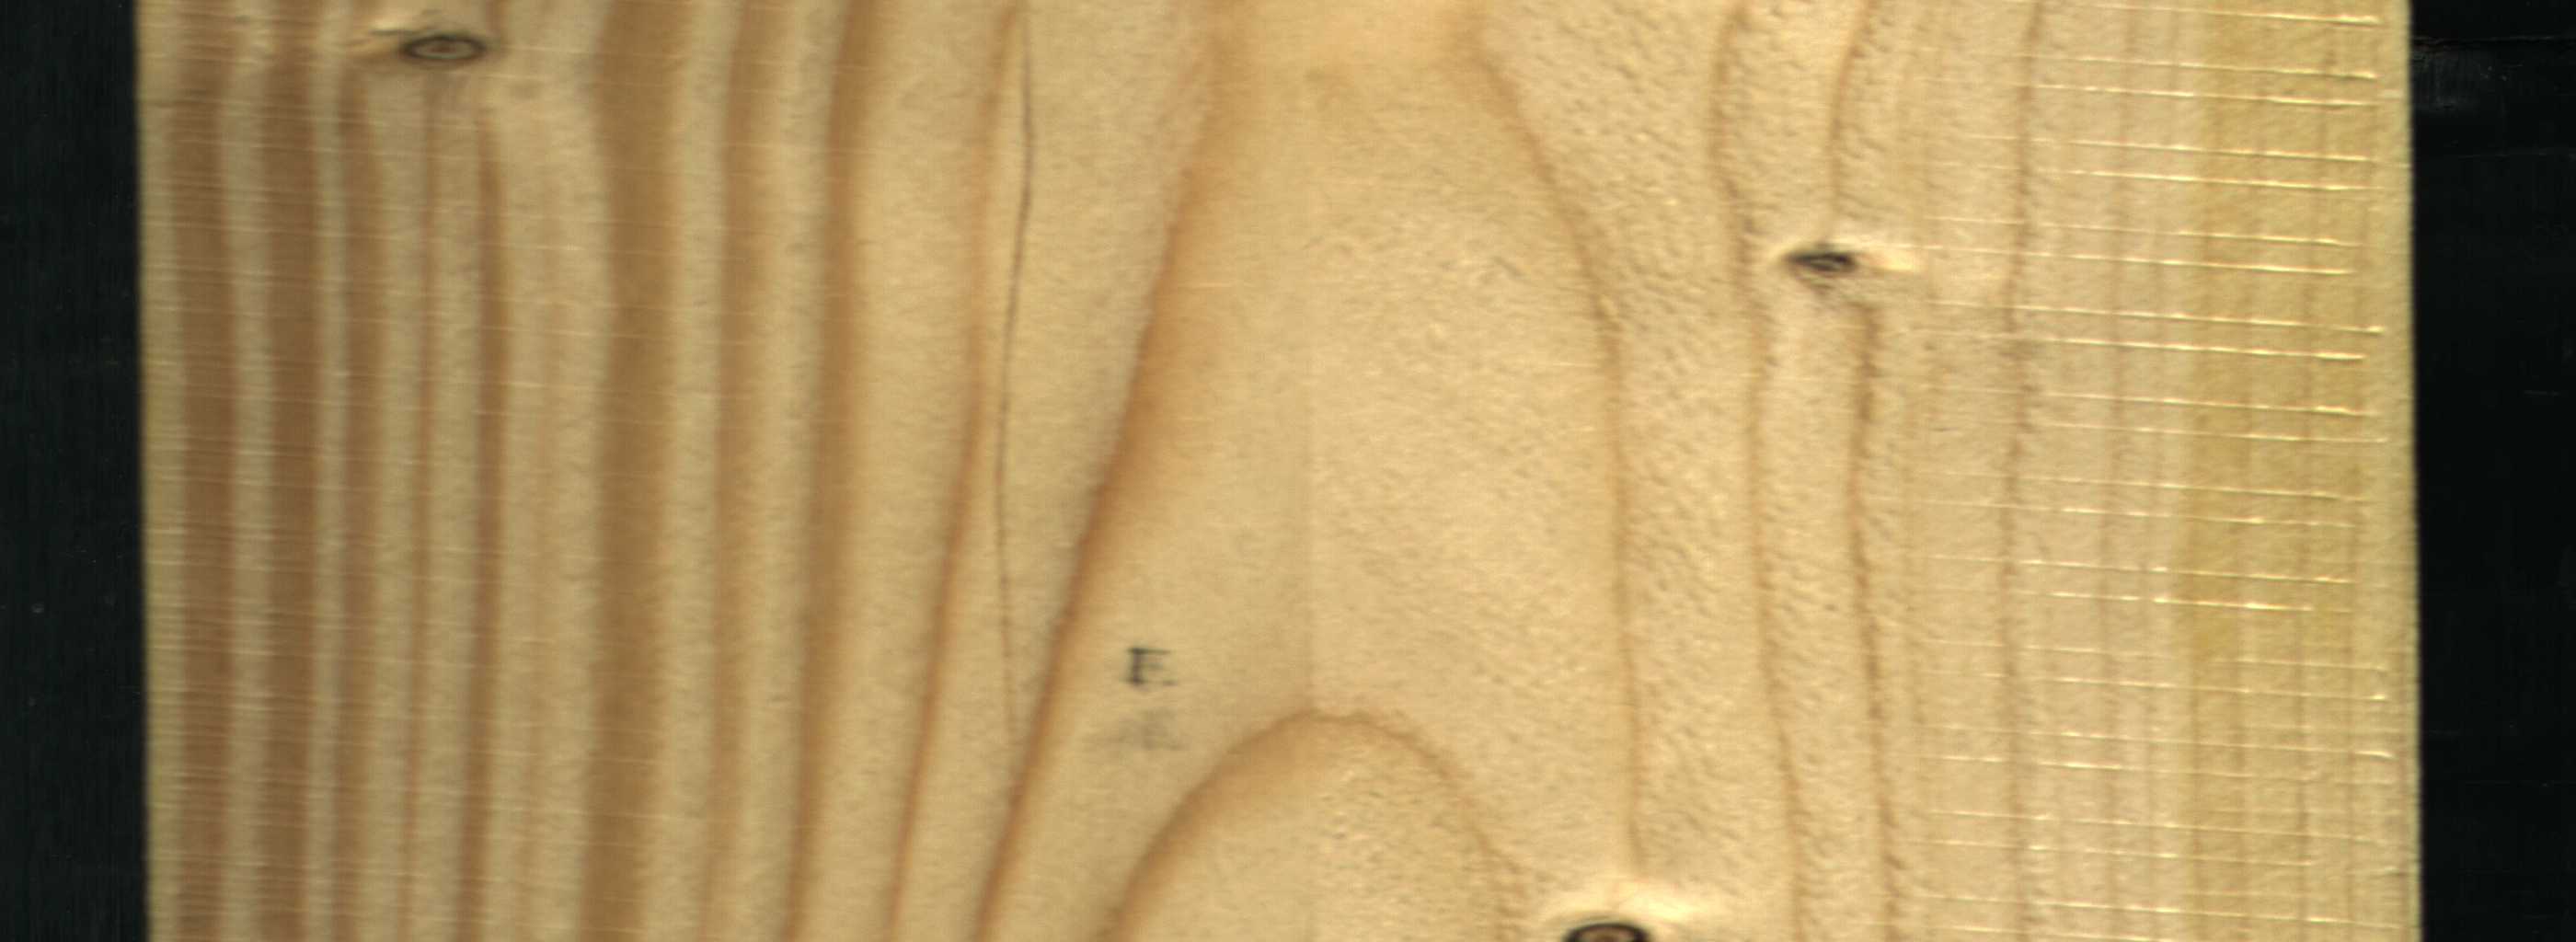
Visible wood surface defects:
Crack
Dead_Knot
Live_Knot
Live_Knot